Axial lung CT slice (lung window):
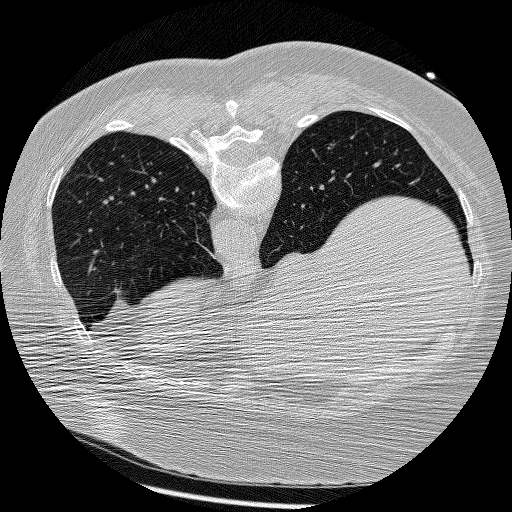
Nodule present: no